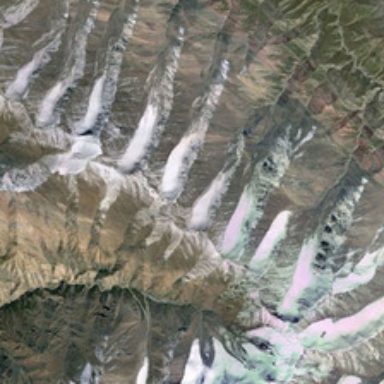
Many snows are on the top of a mountains .